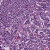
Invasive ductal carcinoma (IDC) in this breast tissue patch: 1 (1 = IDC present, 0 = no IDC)